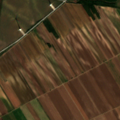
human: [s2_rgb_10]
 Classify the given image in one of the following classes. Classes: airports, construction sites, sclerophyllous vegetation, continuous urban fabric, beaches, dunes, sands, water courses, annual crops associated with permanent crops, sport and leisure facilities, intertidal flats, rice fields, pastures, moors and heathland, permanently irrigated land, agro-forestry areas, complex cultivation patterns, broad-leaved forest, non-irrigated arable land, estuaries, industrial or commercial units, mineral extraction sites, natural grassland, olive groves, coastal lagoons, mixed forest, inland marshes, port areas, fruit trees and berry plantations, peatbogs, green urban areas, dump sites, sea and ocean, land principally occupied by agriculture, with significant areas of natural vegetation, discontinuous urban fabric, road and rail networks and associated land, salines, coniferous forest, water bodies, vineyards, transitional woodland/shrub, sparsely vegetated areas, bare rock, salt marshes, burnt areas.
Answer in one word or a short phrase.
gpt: non-irrigated arable land, vineyards, broad-leaved forest